Question: Is there away to configure Firebug so that it ignores (does not output) JQuery POSTs?
I am debugging with different levels of output (debug,error,warn,info,log) and if I do not filter I see to many POSTs.

I use the newest Firebug and Firefox versions
It would be a lot more comfortable to only see my console.logs (error,warn,etc).
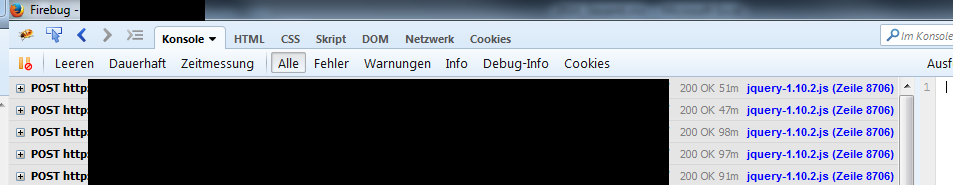
Answer: If you want to stop all ajax requests logging to the console you can try to click on Console tab dropdown arrow and uncheck 'show XMLHTTPRequests' (this will stop logging of the GET requests too). I don't know if there is way to stop only the POST requests logging.